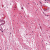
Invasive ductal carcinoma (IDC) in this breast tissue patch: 0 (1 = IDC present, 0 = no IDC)